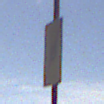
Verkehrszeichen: EndeUmleitung
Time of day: MorningAfternoon
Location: Outdoor (RoadRail)
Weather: PartlyCloudy
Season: NotSpecified
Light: Natural